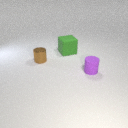
small purple rubber cylinder to the right of large green rubber cube